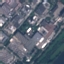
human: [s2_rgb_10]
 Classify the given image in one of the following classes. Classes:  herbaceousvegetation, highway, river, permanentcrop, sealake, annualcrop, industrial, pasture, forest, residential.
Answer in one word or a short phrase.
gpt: Industrial